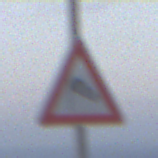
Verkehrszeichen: SeitenwindVonLinks
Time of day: SunriseSunset
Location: Outdoor (Suburban)
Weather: Clear
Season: NotSpecified
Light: Natural